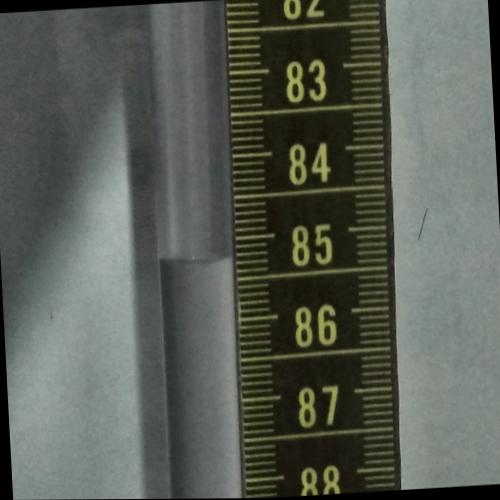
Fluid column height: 85.2 cm